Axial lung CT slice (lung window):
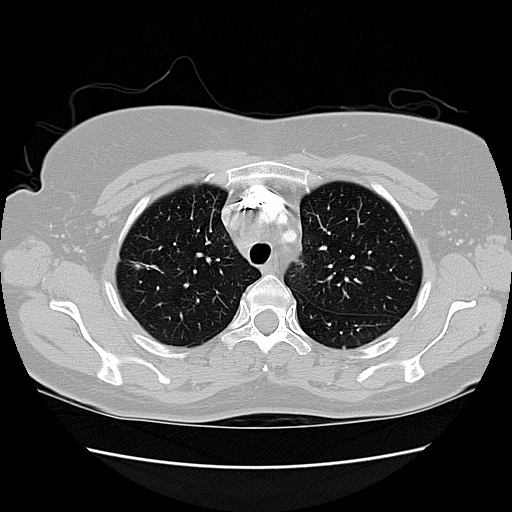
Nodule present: no